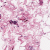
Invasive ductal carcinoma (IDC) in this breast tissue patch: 0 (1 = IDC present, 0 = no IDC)